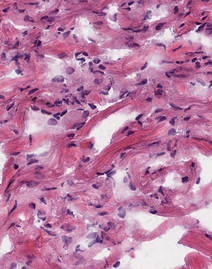
Tumor epithelial tissue: no
Tumor-associated stroma tissue: no
Normal tissue: yes